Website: bh-photo
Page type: billing-address
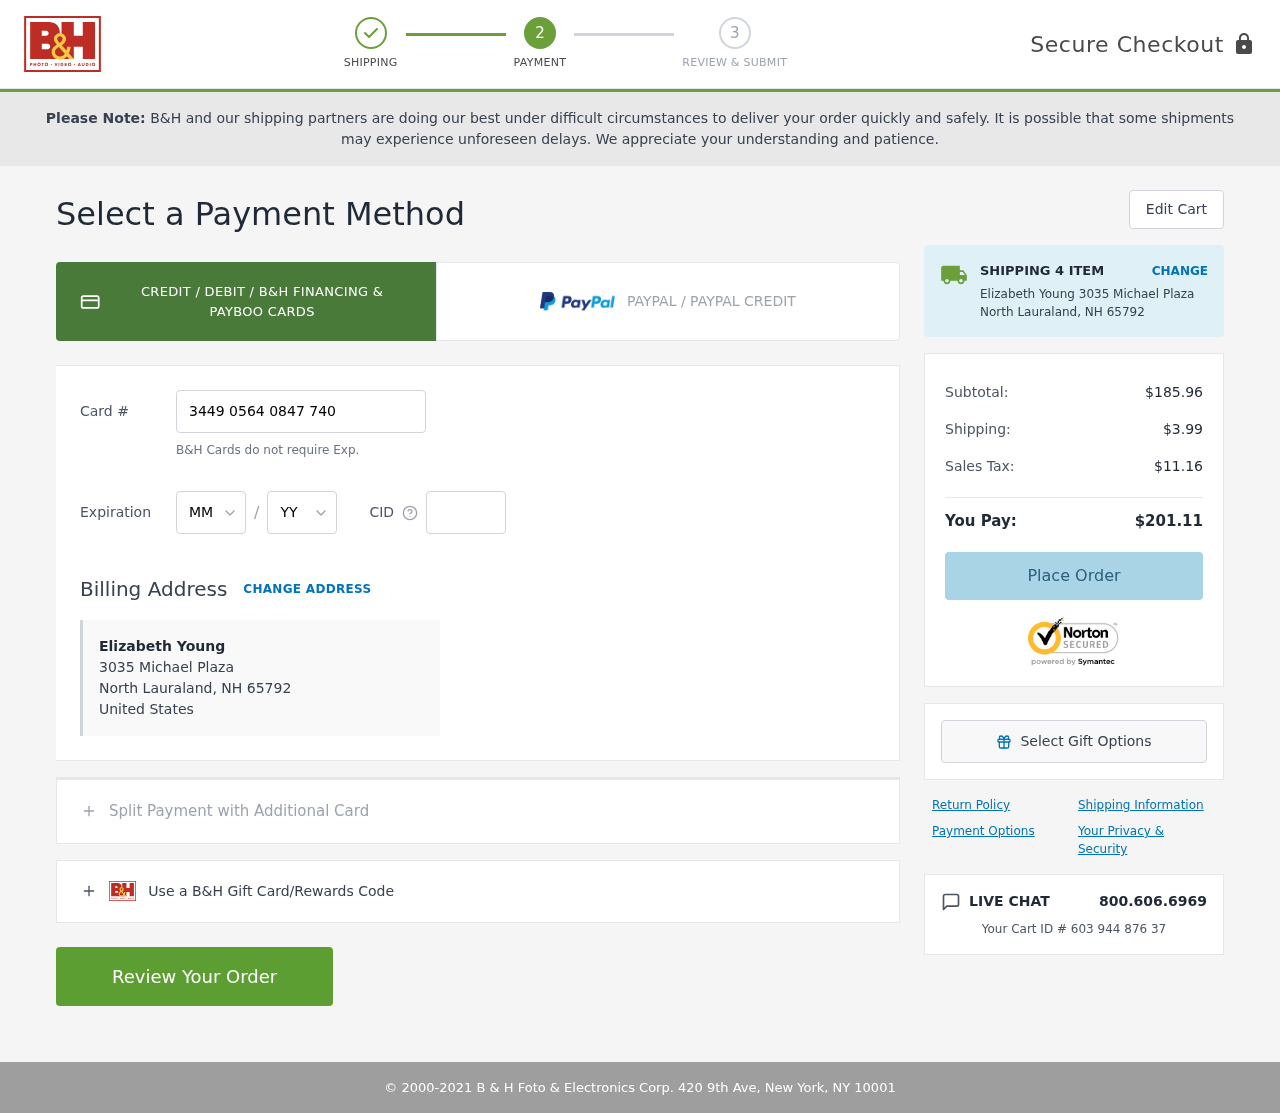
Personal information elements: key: PII_CARD_CVV
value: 5483
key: PII_CARD_EXPIRY_MONTH
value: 06
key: PII_CARD_EXPIRY_YEAR
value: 28
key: PII_CARD_NUMBER
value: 3449 0564 0847 740
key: PII_CITY
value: North Lauraland
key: PII_COUNTRY
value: United States
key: PII_FULLNAME
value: Elizabeth Young
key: PII_POSTCODE
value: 65792
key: PII_STATE_ABBR
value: NH
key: PII_STREET
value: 3035 Michael Plaza
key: PII_FULLNAME2
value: Elizabeth Young
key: PII_CITY_STATE
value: North Lauraland, NH
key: PII_POSTCODE_FULL
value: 65792
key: PII_POSTCODE_NUMERIC
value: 65792
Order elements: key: ORDER_NUM_ITEMS
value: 4
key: ORDER_SUBTOTAL
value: $185.96
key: ORDER_SHIPPING_COST
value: $3.99
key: ORDER_TAX
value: $11.16
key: ORDER_TOTAL
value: $201.11
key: ORDER_ID
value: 603 944 876 37